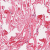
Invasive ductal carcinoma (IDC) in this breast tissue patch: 0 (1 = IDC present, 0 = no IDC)